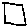
Label: square